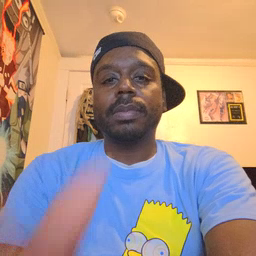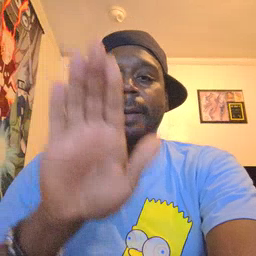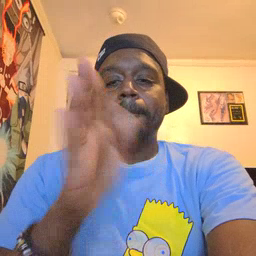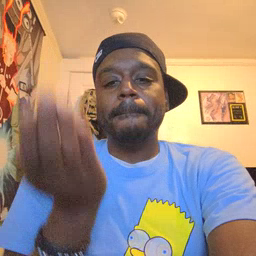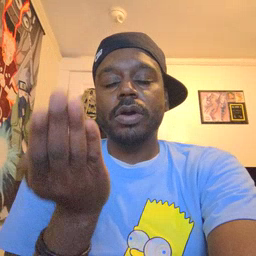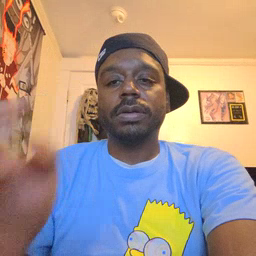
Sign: book